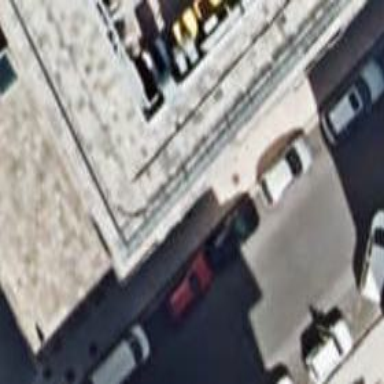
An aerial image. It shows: Building with surveillance equipment installed.